Field crop: maize
Growth stage: 2
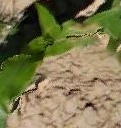
Species: maize